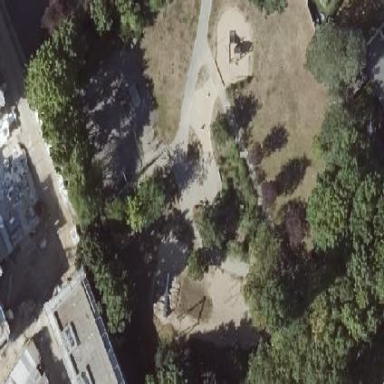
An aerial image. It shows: Playground area for leisure land.